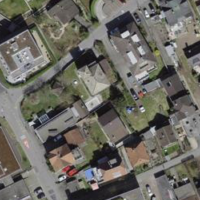
EUNIS habitat code: 54
Species observed at this site:
Prunus spinosa
Aglais urticae
Carduelis carduelis